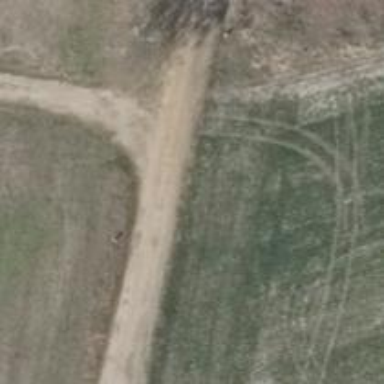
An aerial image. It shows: Gravel track with grade 2 quality.